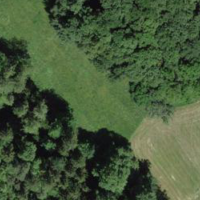
EUNIS habitat code: 24
Species observed at this site:
Fagus sylvatica